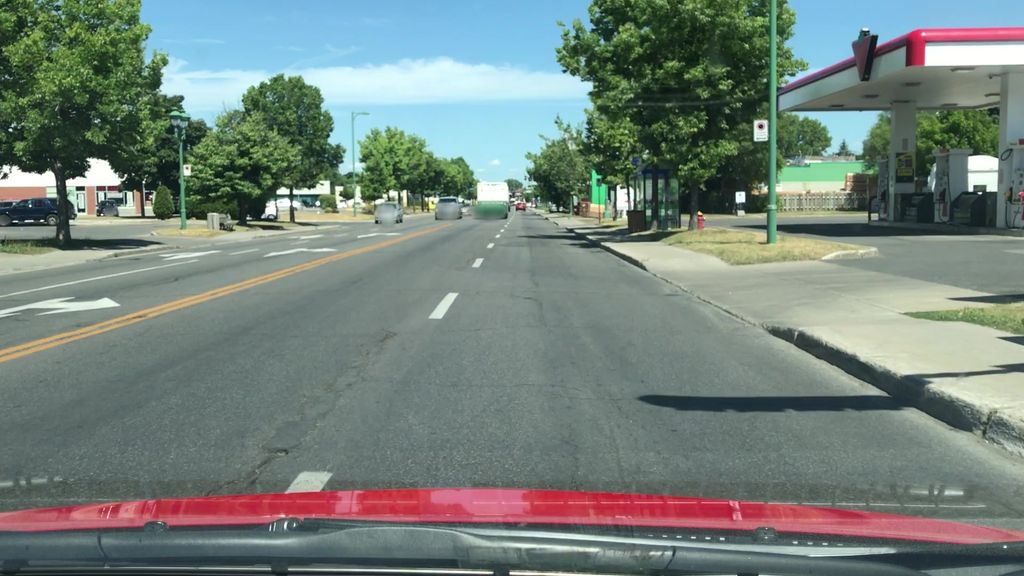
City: montreal